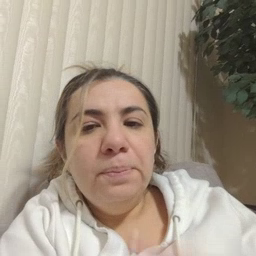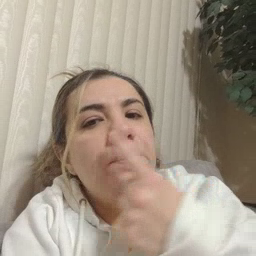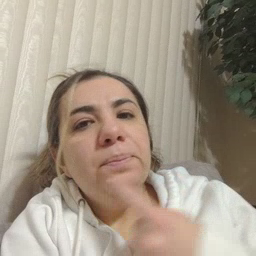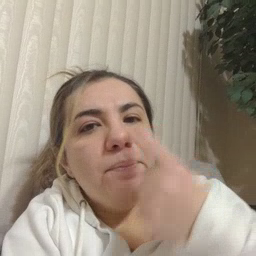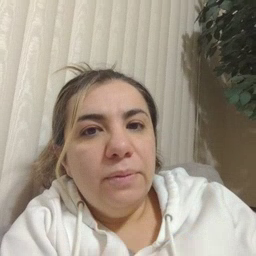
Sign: mouth